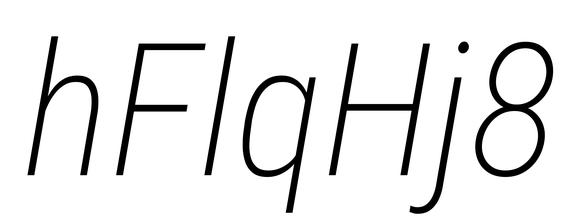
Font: Roboto-Italic_Condensed_ExtraLight_Italic